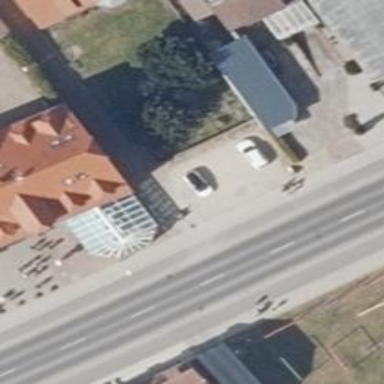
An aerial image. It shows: Ice cream stand or shop.